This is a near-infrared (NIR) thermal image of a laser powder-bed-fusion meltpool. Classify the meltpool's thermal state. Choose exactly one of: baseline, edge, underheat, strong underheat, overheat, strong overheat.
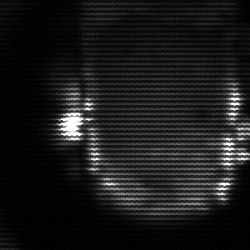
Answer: baseline